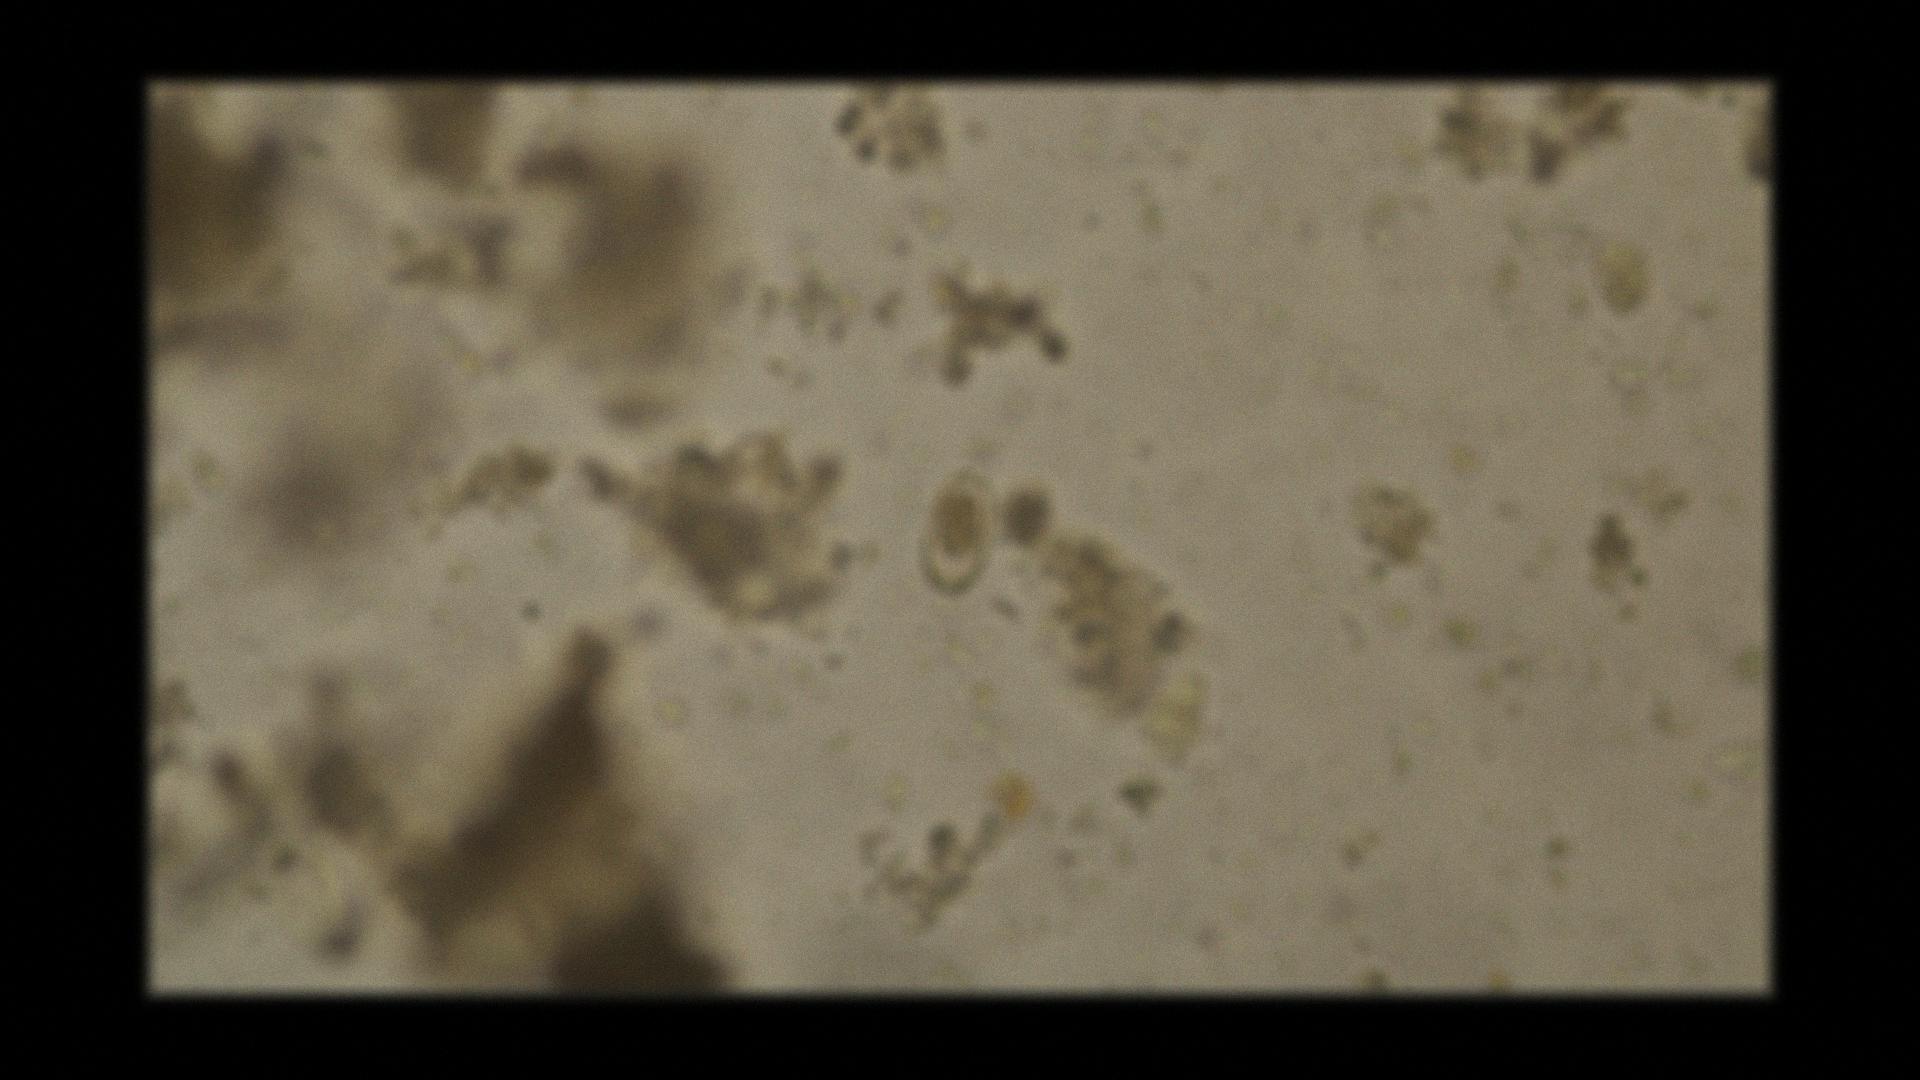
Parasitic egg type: Capillaria philippinensis